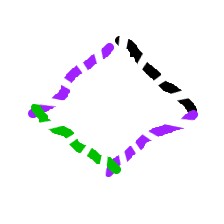
Shape: rhombus